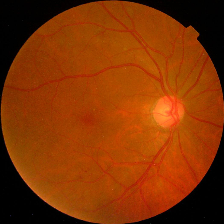
Diabetic retinopathy grade: No DR